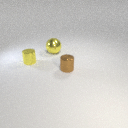
large yellow metal sphere to the right of small yellow metal cylinder